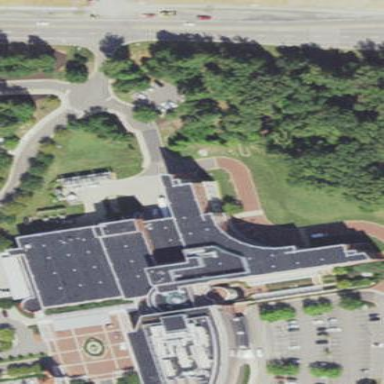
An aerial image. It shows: Hospital building.